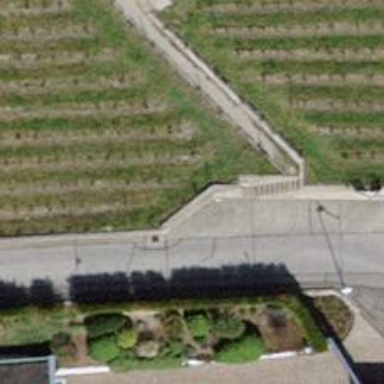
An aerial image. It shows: Set of steps on the road.